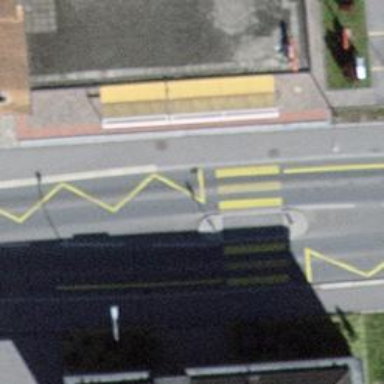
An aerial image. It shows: Uncontrolled zebra crossing with central island.